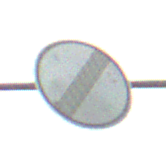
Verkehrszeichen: EndeSaemtlicherBegrenzungen
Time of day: SunriseSunset
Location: Outdoor (Suburban)
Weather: PartlyCloudy
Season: NotSpecified
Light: Natural